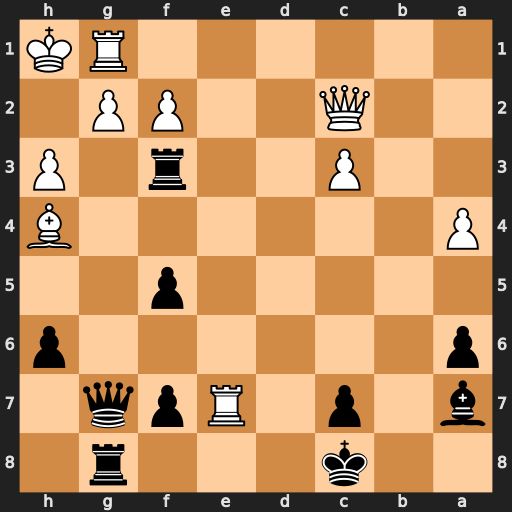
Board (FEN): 2k3r1/b1p1Rpq1/p6p/5p2/P6B/2P2r1P/2Q2PP1/6RK
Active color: b
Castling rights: -
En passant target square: -
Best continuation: Rxh3+ gxh3 Qxg1#